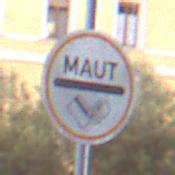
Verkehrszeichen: MautflichtigeStrecke
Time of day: SunriseSunset
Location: Outdoor (Urban)
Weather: Clear
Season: NotSpecified
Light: Natural